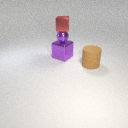
small purple metal sphere below small red metal cube